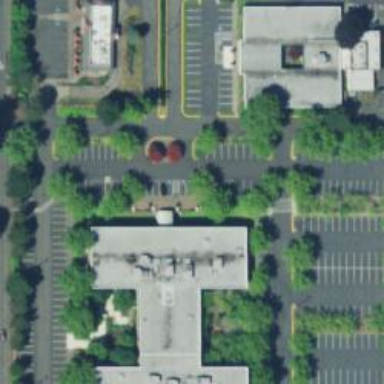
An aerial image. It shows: Parking space.